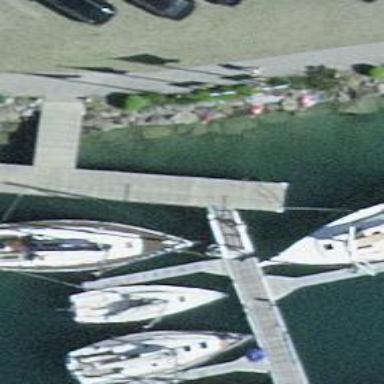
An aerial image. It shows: Man-made pier.